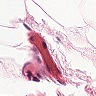
Metastatic tissue present: no